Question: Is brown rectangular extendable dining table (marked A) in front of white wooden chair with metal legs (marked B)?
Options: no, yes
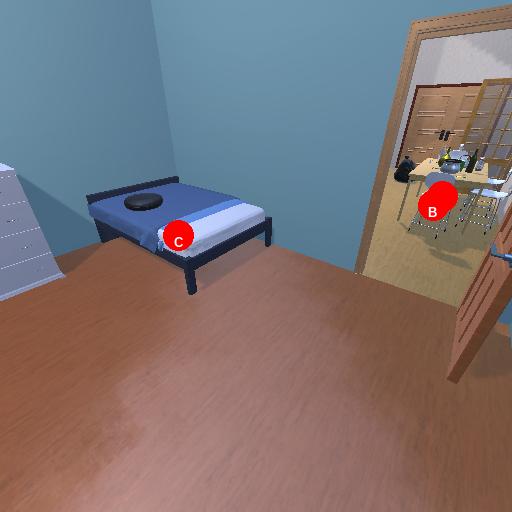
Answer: no